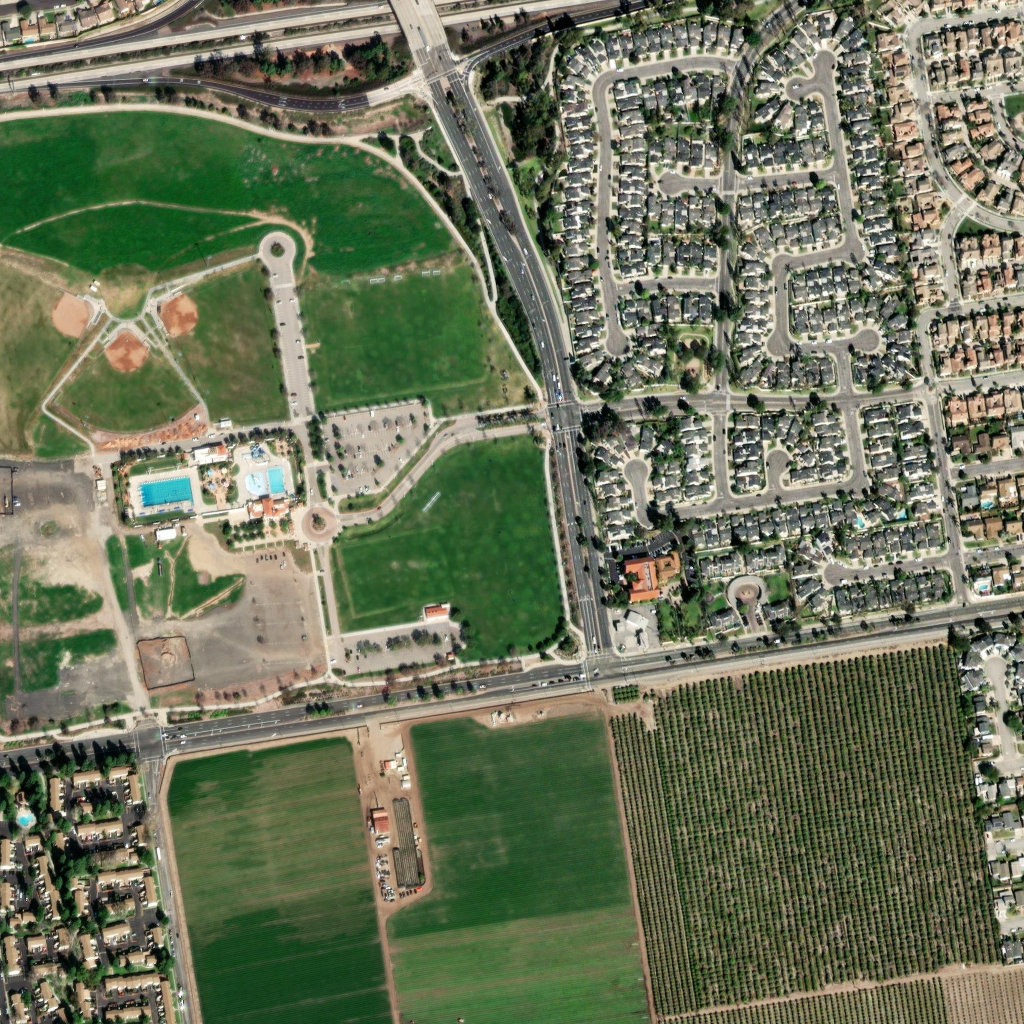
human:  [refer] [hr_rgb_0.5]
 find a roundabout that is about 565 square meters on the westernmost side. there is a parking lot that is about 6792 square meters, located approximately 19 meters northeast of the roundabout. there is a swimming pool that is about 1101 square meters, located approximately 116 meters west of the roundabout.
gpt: <box>[[29, 49, 32, 52, 0]]</box>